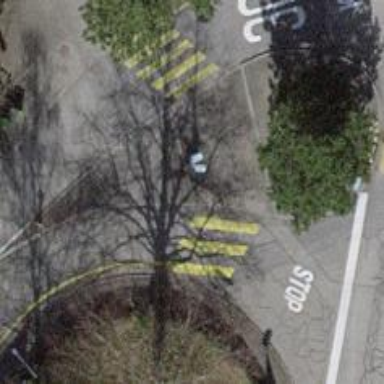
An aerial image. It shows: Zebra crossing on the road.